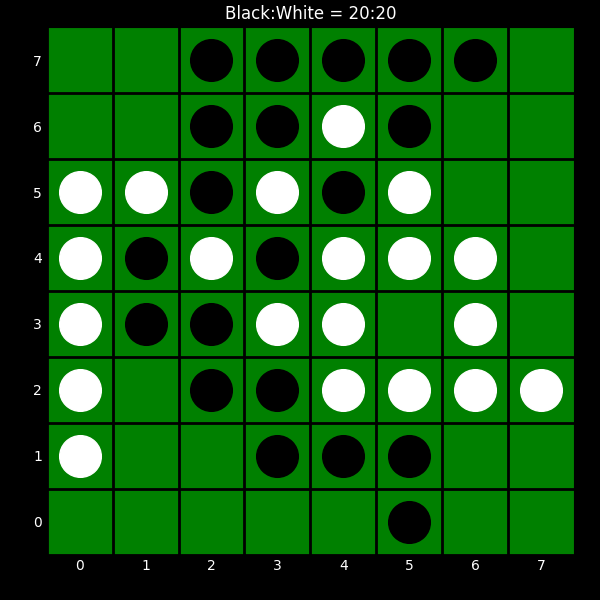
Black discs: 20
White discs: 20